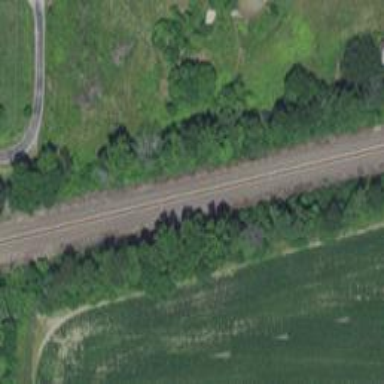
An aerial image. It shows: Railway track.